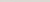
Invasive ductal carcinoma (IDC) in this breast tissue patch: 0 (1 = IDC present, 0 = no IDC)